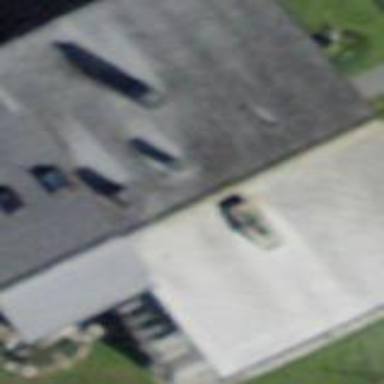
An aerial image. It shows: Building with tile roof.